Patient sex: M
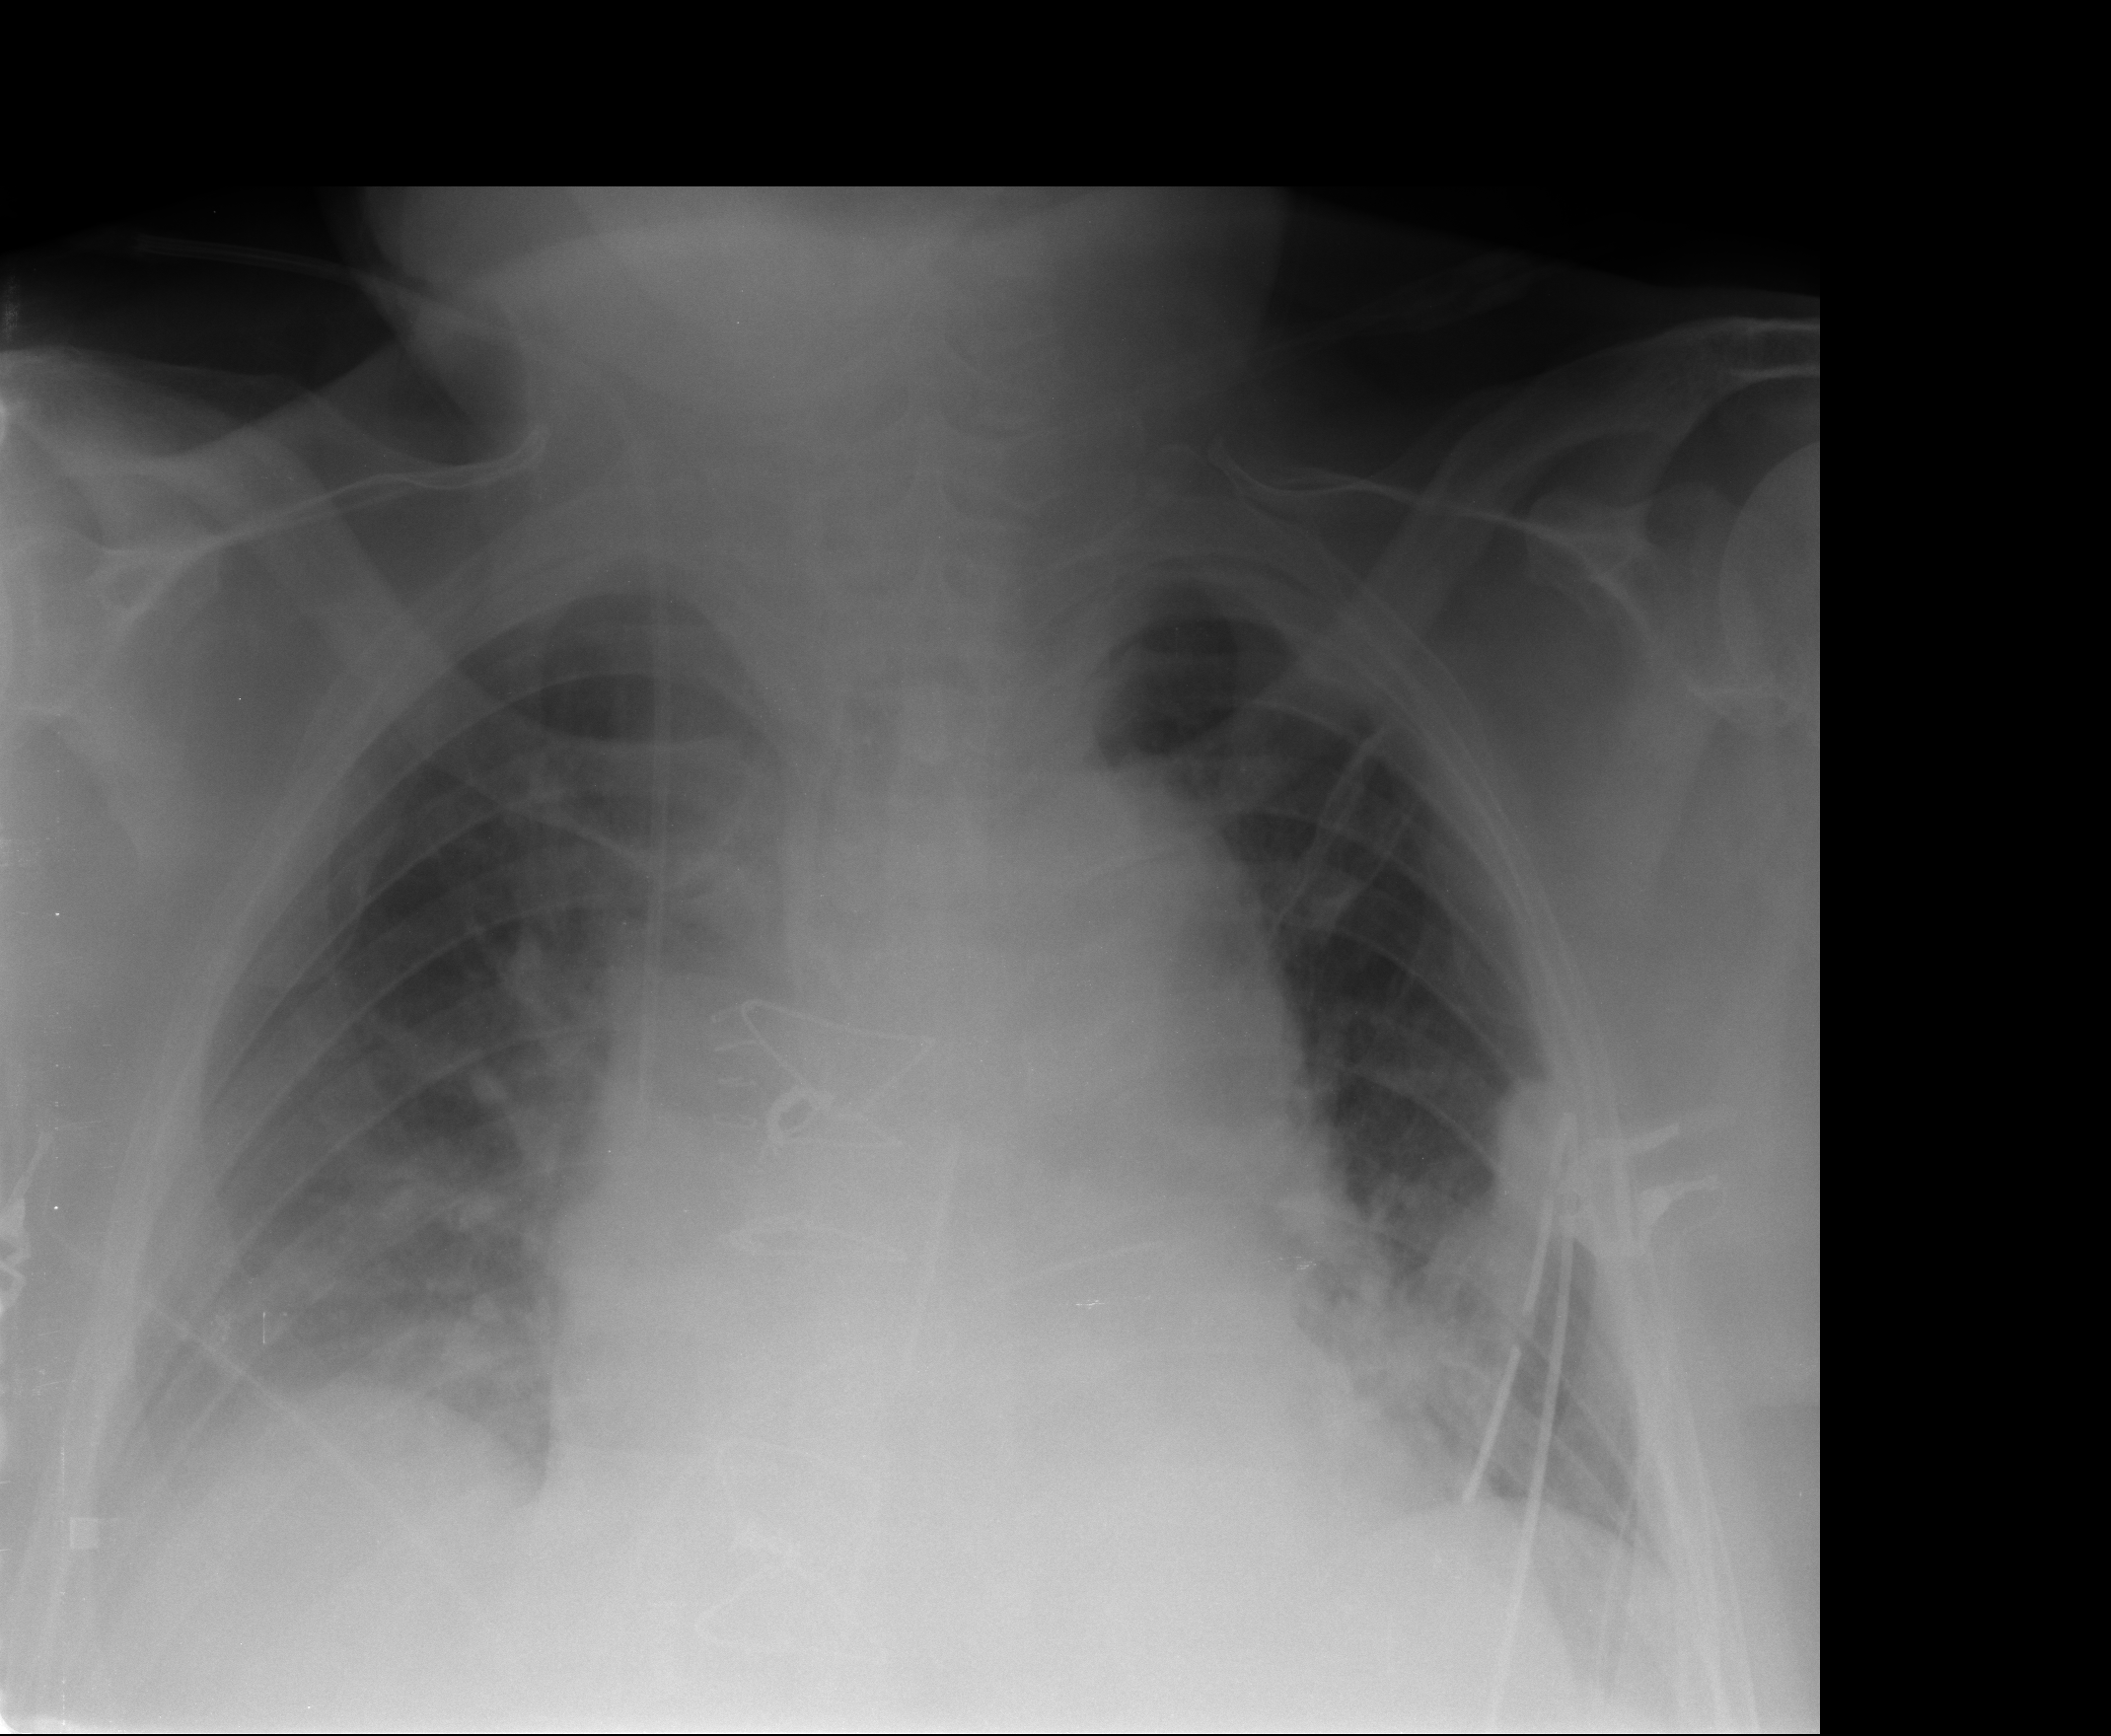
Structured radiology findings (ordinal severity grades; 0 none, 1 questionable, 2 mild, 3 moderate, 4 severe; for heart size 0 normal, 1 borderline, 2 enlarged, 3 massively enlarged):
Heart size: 2
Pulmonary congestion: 0
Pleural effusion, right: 0
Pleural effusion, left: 1
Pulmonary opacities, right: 0
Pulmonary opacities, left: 0
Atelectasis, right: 1
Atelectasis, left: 2